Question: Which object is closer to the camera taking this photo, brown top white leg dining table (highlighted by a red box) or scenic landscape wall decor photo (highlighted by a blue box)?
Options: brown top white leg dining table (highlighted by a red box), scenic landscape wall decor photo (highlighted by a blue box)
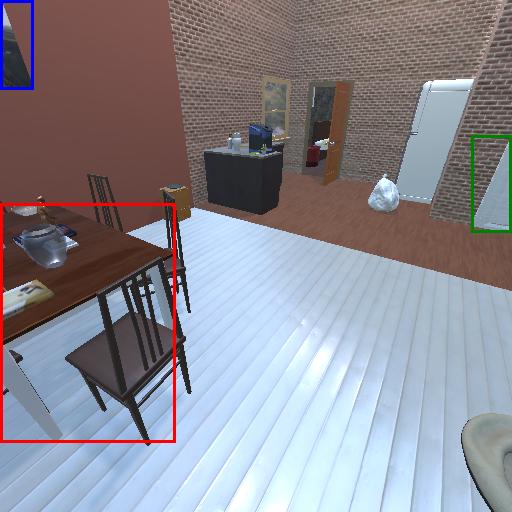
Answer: brown top white leg dining table (highlighted by a red box)